Question: In the desired structure, the function will take 2 string parameters.
- -
The desired structure should be as follows.

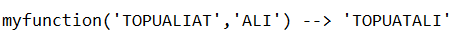
Answer: Here's one option:
'''
SQL> create or replace function f_test (par_1 in varchar2, par_2 in varchar2)
2 return varchar2
3 is
4 retval varchar2(20);
5 begin
6 if instr(par_1, par_2) > 0 then
7 retval := replace(par_1, par_2) || par_2;
8 else
9 retval := 'Not found';
10 end if;
11
12 return retval;
13 end;
14 /
Function created.
SQL>
SQL> select f_test('topualiat', 'ali' ) result_1,
2 f_test('little' , 'foot') result_2
3 from dual;
RESULT_1 RESULT_2
--------------- ---------------
topuatali Not found
SQL>
'''